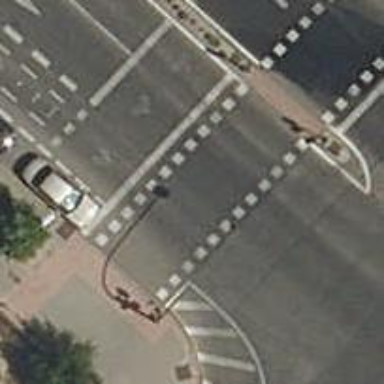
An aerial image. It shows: Road with traffic signals.